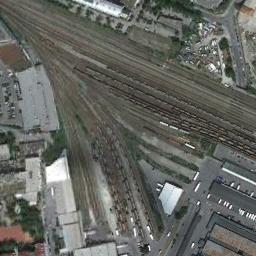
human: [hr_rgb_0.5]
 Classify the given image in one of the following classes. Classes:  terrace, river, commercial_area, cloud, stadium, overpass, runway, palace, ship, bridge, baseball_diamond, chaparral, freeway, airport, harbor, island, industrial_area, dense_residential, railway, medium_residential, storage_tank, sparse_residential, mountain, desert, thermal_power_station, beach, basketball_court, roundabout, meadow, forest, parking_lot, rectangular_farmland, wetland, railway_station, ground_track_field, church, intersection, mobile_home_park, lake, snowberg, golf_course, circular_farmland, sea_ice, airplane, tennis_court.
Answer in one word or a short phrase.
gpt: railway_station